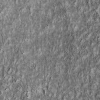
Atmospheric dust classification: not_dusty